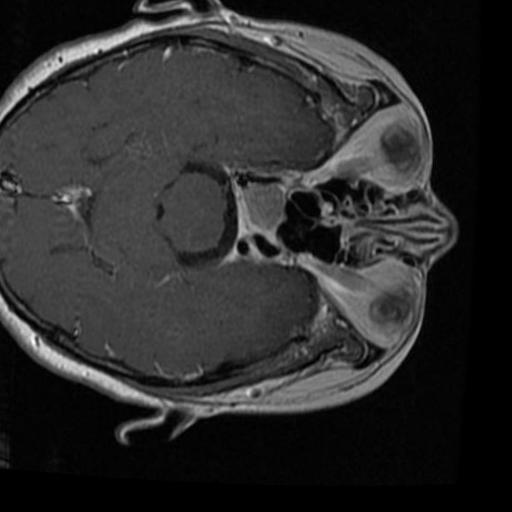
Label: brain_tumor